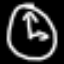
Label: clock